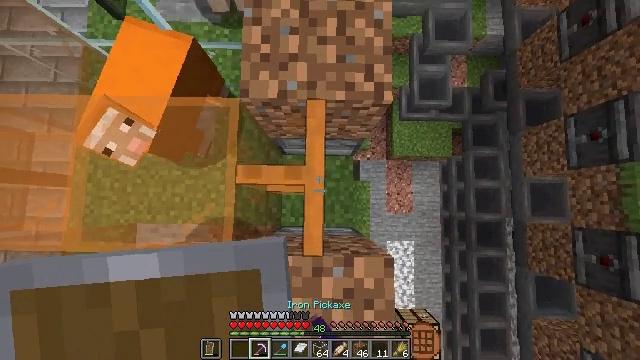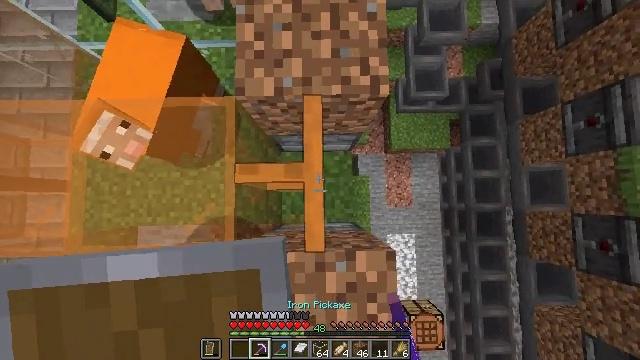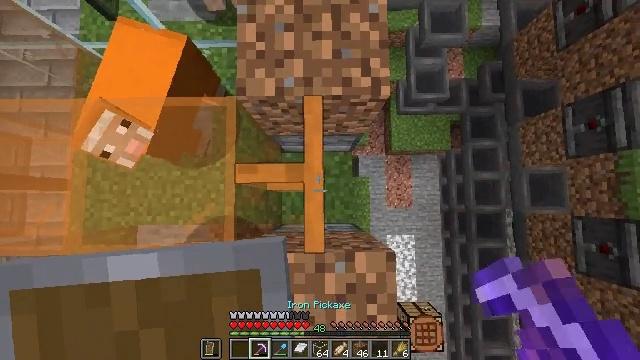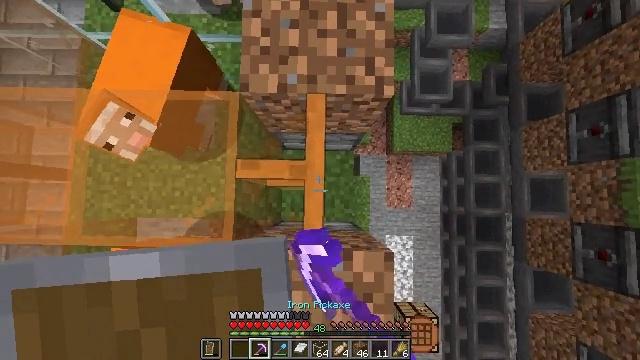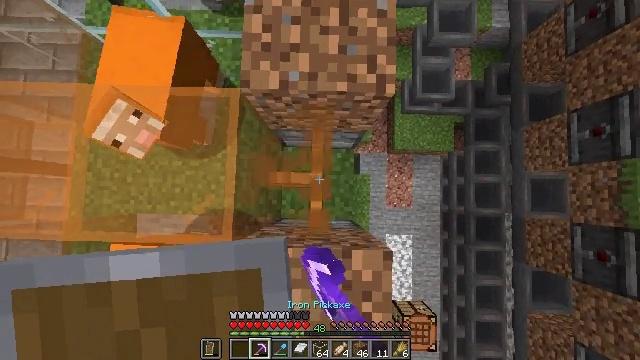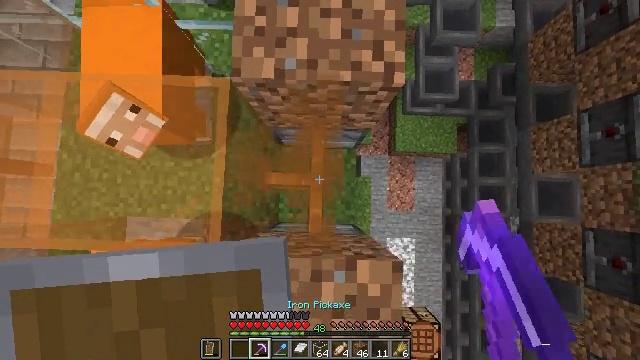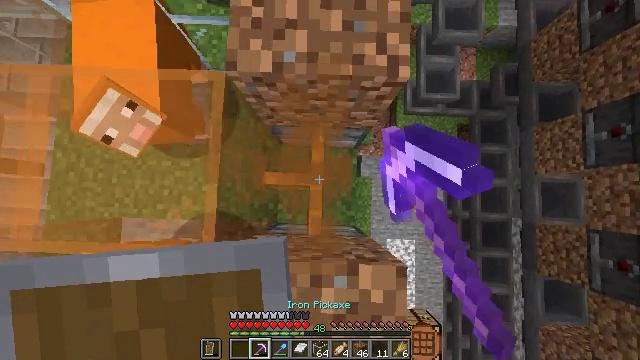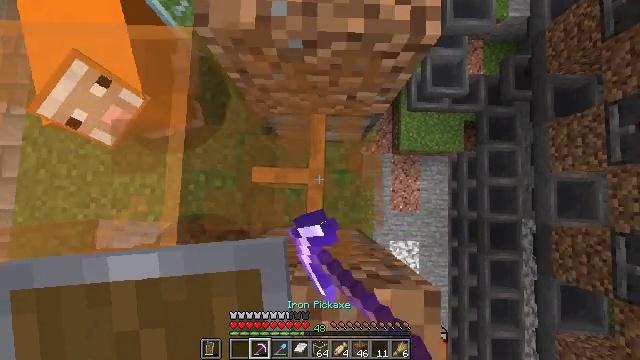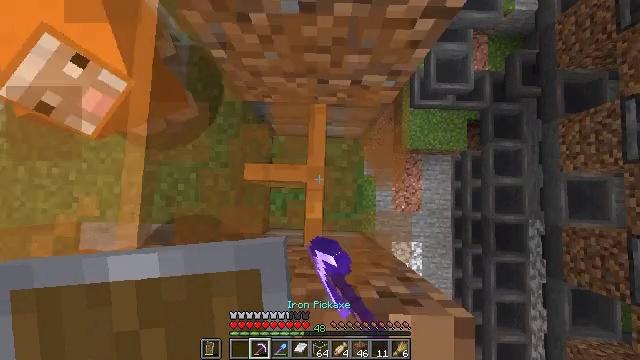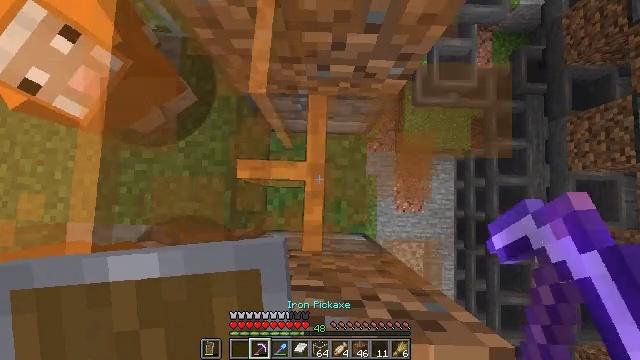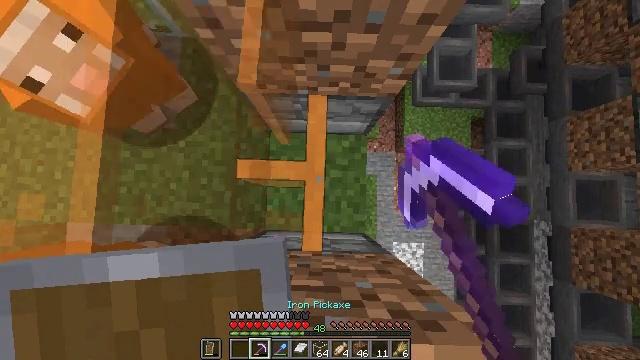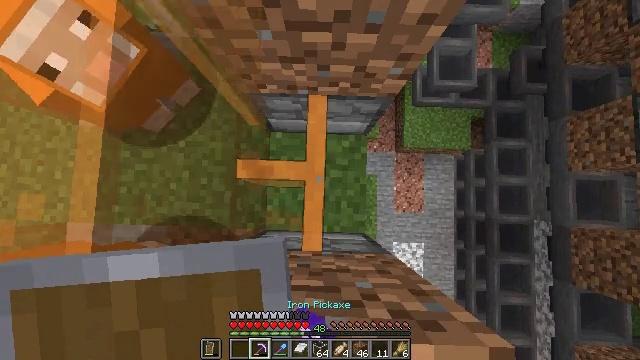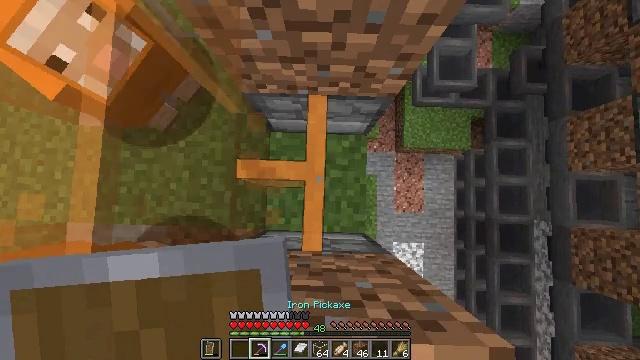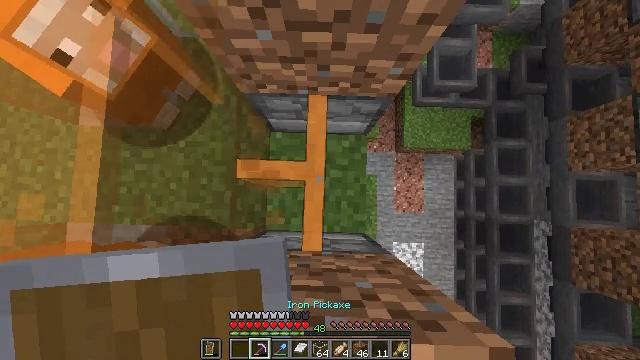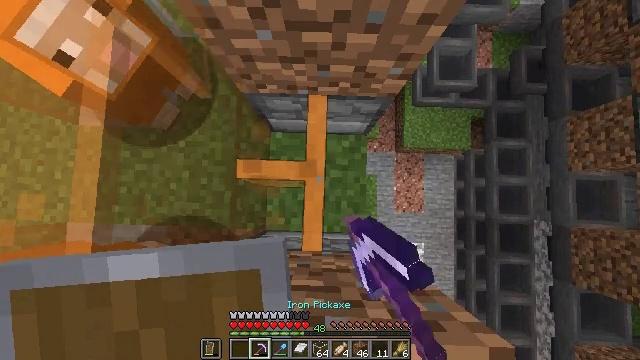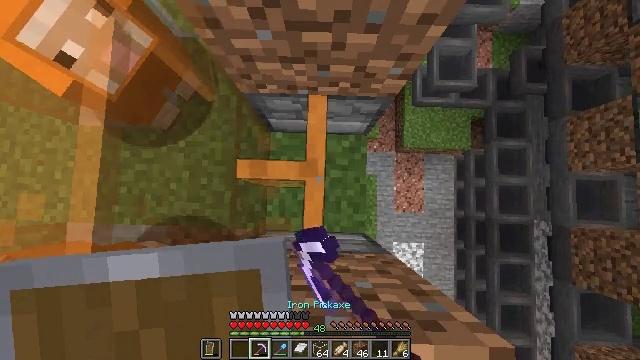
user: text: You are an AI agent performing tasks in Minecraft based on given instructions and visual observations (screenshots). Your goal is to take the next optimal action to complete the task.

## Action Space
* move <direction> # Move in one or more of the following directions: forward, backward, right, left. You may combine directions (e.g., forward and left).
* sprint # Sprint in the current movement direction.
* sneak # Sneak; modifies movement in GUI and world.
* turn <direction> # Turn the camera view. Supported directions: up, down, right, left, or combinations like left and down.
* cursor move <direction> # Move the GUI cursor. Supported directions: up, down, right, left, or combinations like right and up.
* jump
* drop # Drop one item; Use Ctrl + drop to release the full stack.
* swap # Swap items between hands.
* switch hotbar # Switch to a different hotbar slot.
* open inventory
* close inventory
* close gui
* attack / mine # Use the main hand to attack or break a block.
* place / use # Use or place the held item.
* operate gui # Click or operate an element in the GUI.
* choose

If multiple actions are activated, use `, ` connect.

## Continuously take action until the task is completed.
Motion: motion action
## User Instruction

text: Break the orange stained glass pane.
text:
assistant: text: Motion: turn right, attack / mine
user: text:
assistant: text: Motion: attack / mine
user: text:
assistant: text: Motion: turn left, attack / mine
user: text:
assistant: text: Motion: attack / mine
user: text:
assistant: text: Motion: attack / mine
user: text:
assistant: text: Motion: attack / mine
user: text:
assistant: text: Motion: attack / mine
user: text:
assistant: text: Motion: attack / mine
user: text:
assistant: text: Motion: attack / mine
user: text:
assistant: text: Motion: attack / mine
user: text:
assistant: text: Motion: attack / mine
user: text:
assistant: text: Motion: attack / mine
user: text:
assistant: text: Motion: attack / mine
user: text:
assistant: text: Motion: attack / mine
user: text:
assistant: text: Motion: attack / mine
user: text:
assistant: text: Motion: attack / mine
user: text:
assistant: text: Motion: attack / mine
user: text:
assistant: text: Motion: attack / mine
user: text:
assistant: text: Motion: attack / mine
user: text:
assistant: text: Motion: attack / mine
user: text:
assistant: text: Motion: attack / mine
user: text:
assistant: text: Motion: attack / mine
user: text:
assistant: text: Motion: attack / mine
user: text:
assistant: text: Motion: no_op